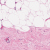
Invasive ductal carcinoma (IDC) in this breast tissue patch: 0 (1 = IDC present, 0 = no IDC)